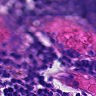
Metastatic tissue present: no